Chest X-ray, PA view. Patient: 38 years old, sex F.
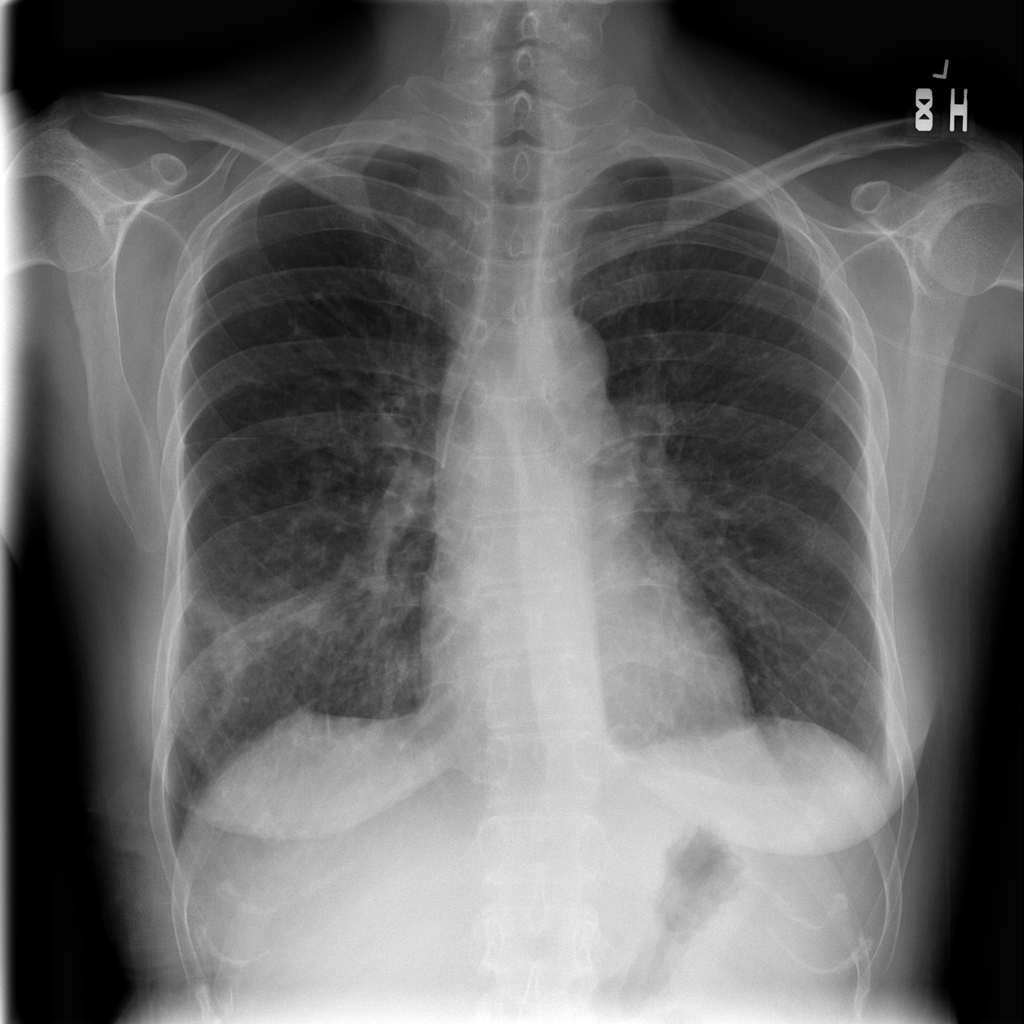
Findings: No Finding